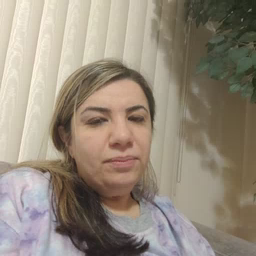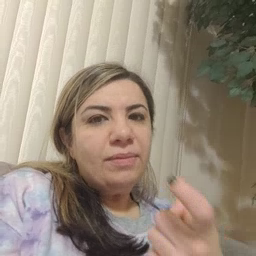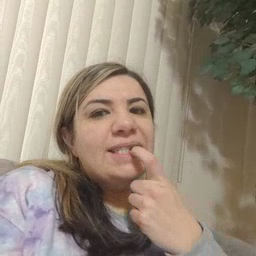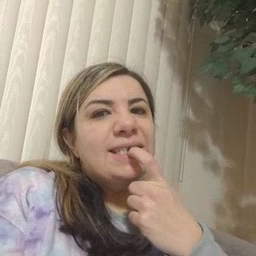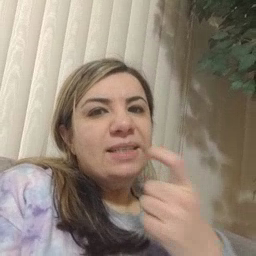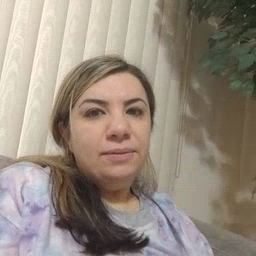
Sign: glasswindow